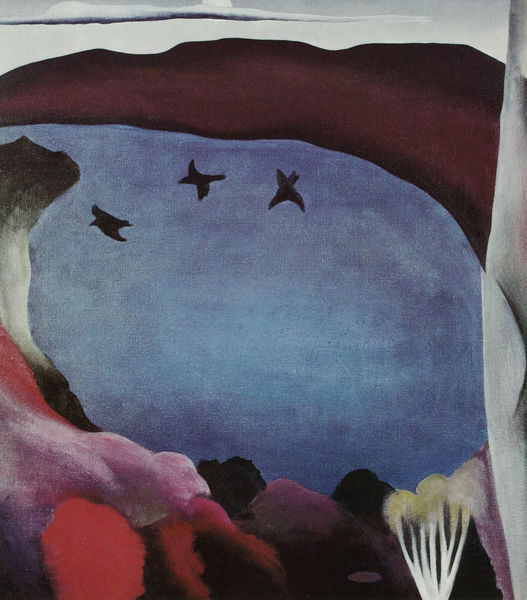
Titel: Lake George with Crows
Künstler: Georgia O'Keeffe
Schlagwörter: baum, berg, blau, felsen, himmel, meer, schatten, vogel, wasser, wolken, bäume, fluss, grün, landschaft, see, ufer, blumen, braun, orange, schwarz, weiss, rot, expressionismus, symbolismus, hügel, natur, vögel, rosa, hellblau, küste, abstrakt, berge, fels, lila, violett, wasserfarbe, dunkelblau, klippe, flug, violet, bewuchs, o'eeffe, draufblick